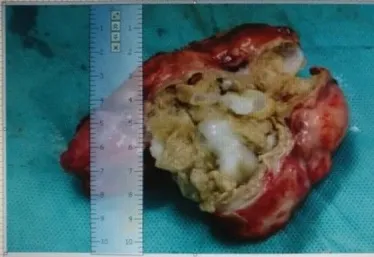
The patient was diagnosed as hepatic cystic echinococcosis accompanied with clear cell renal carcinoma. B. H&E staining of kidney lesion (indicated by arrow; magnification, X400).
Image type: medical_photograph (other_medical_photograph)